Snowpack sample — Buffalo Mountain, Silverthorne, Colorado, USA (1/25/25, 10:11 AM MST)
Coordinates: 39.6222, -106.1139
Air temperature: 22 °F
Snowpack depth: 110 cm
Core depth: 30 cm
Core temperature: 42.8 °F
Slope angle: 12°, slope face: 102°
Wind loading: high
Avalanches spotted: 0
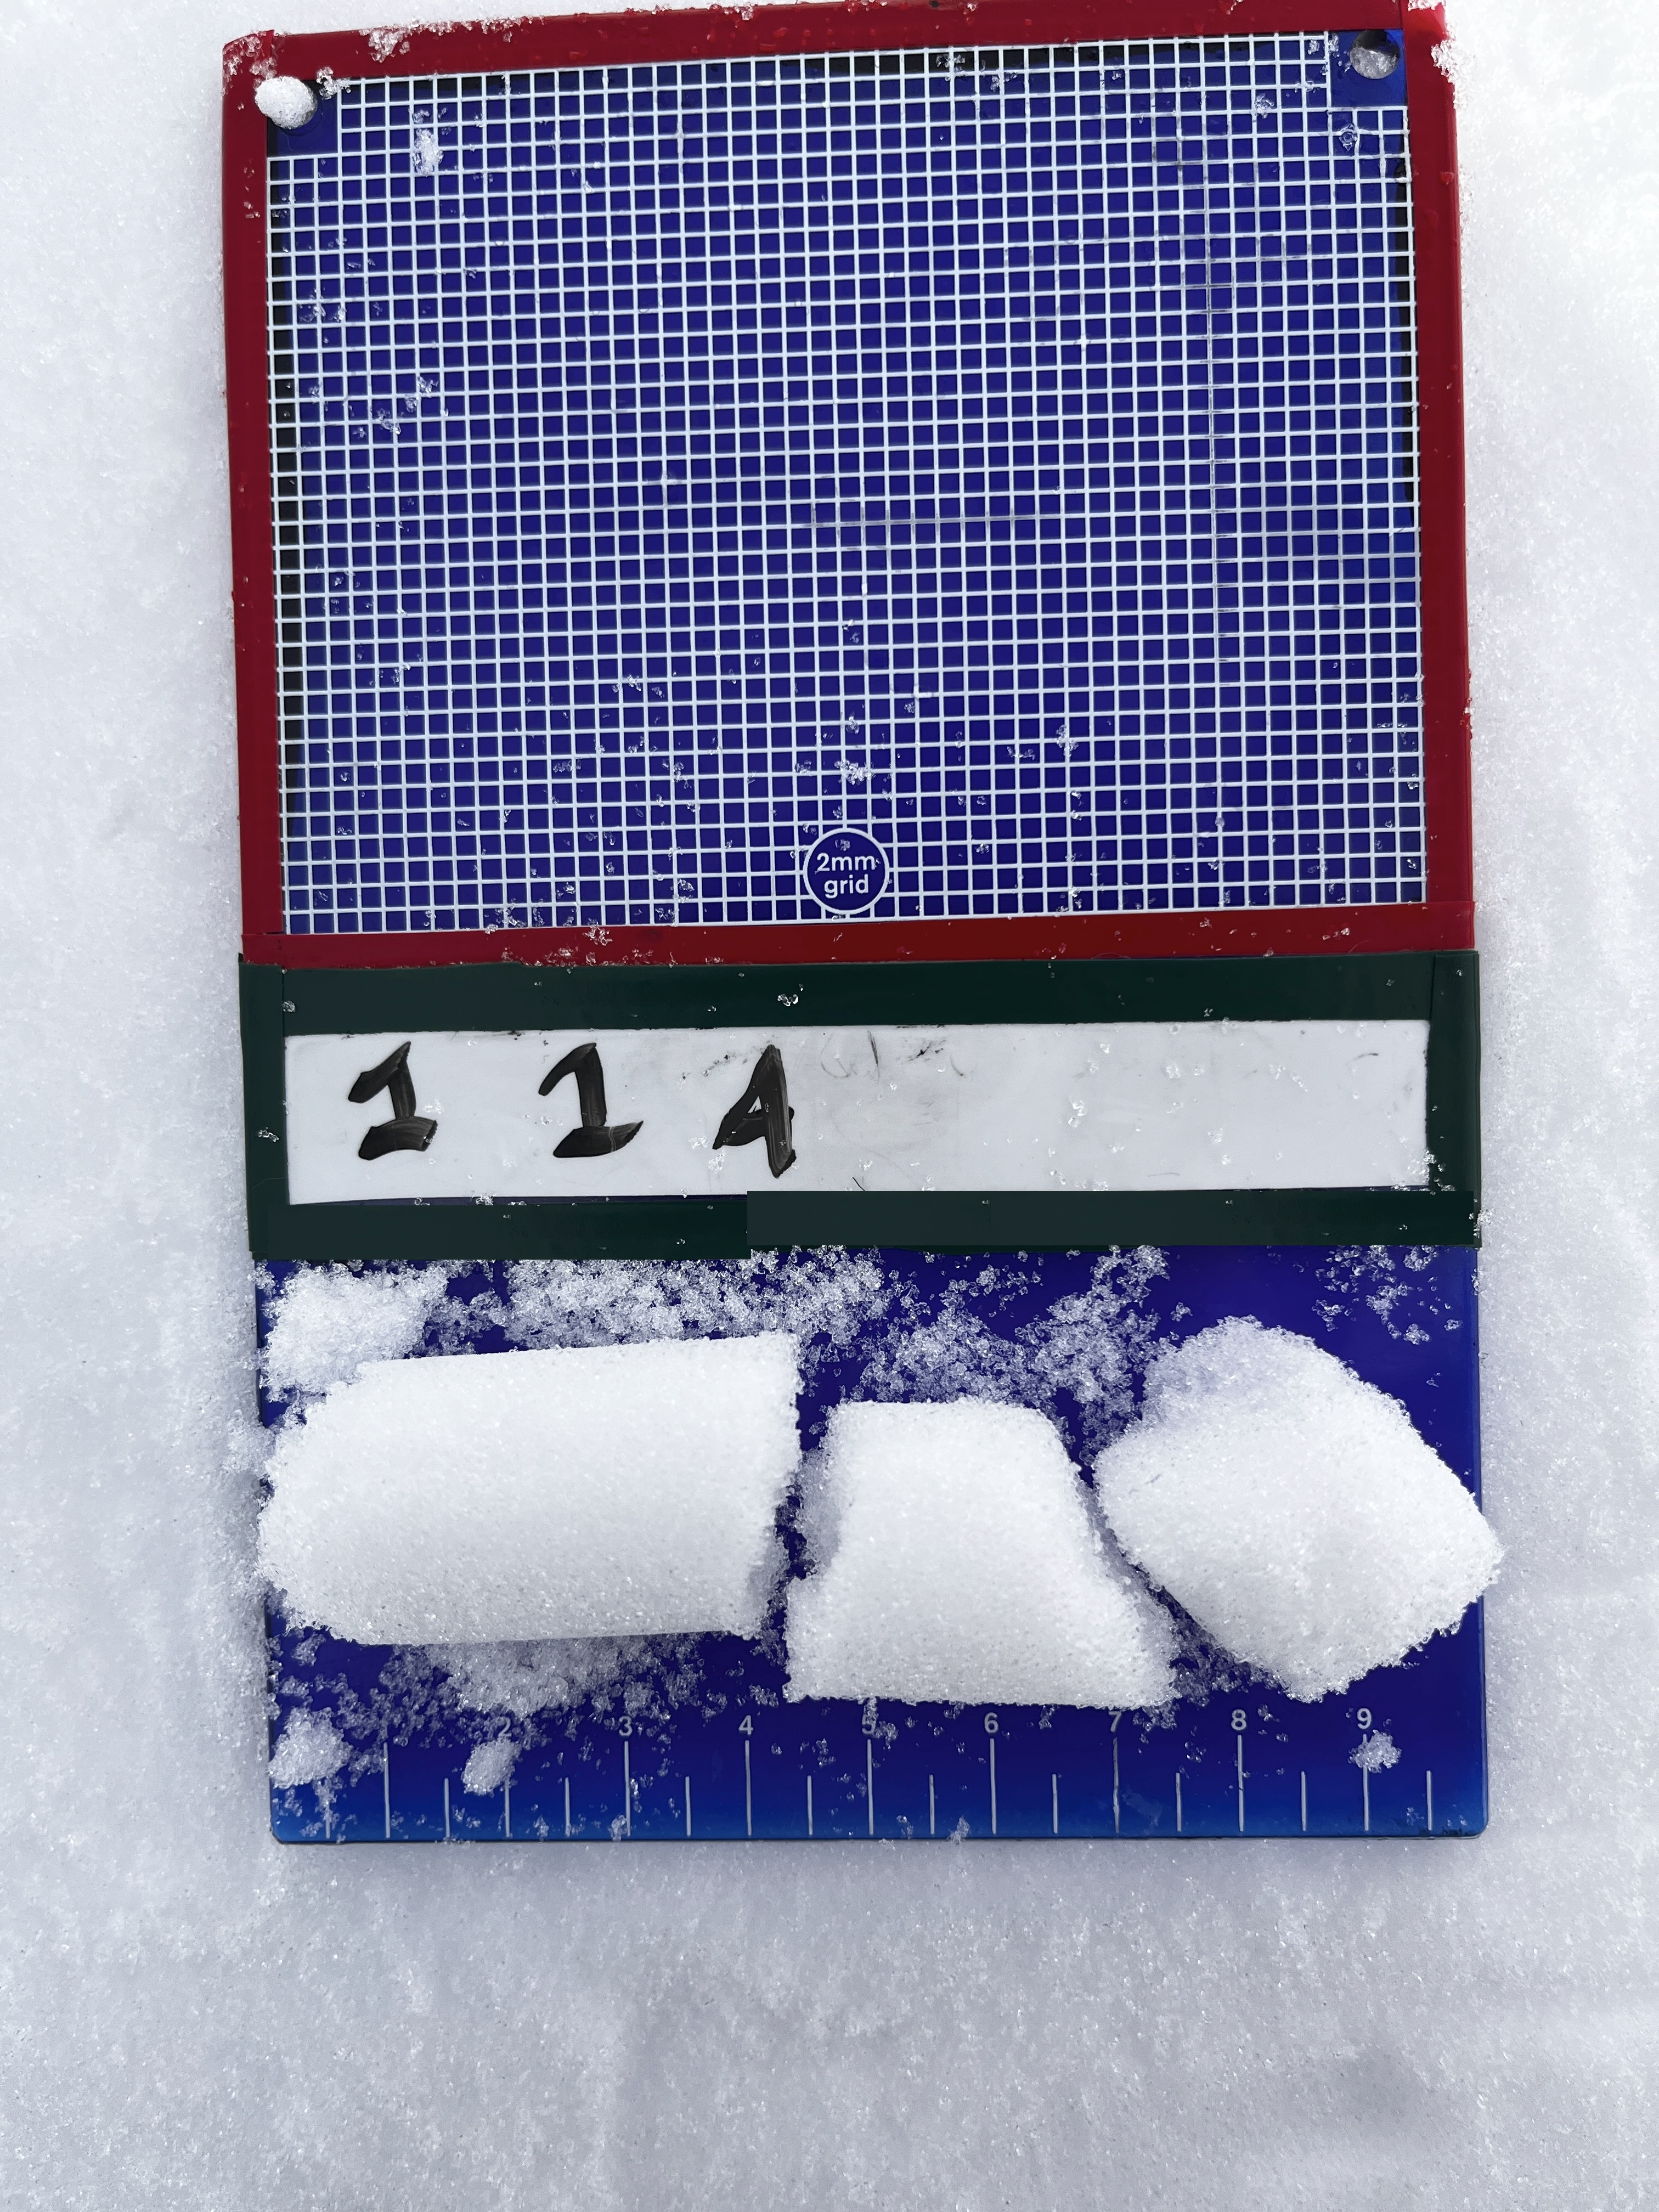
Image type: crystal_card
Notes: No avalanches nearby, collected on the outskirts of a fire break 15 meters from the treeline, on way to Buffalo and Red Mountain